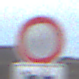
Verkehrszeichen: VerbotFahrzeugeAllerArt
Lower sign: MehrspurigeFahrzeugeFrei9
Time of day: MorningAfternoon
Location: Outdoor (Suburban)
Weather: Overcast
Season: NotSpecified
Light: Natural